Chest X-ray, PA view. Patient: 71 years old, sex M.
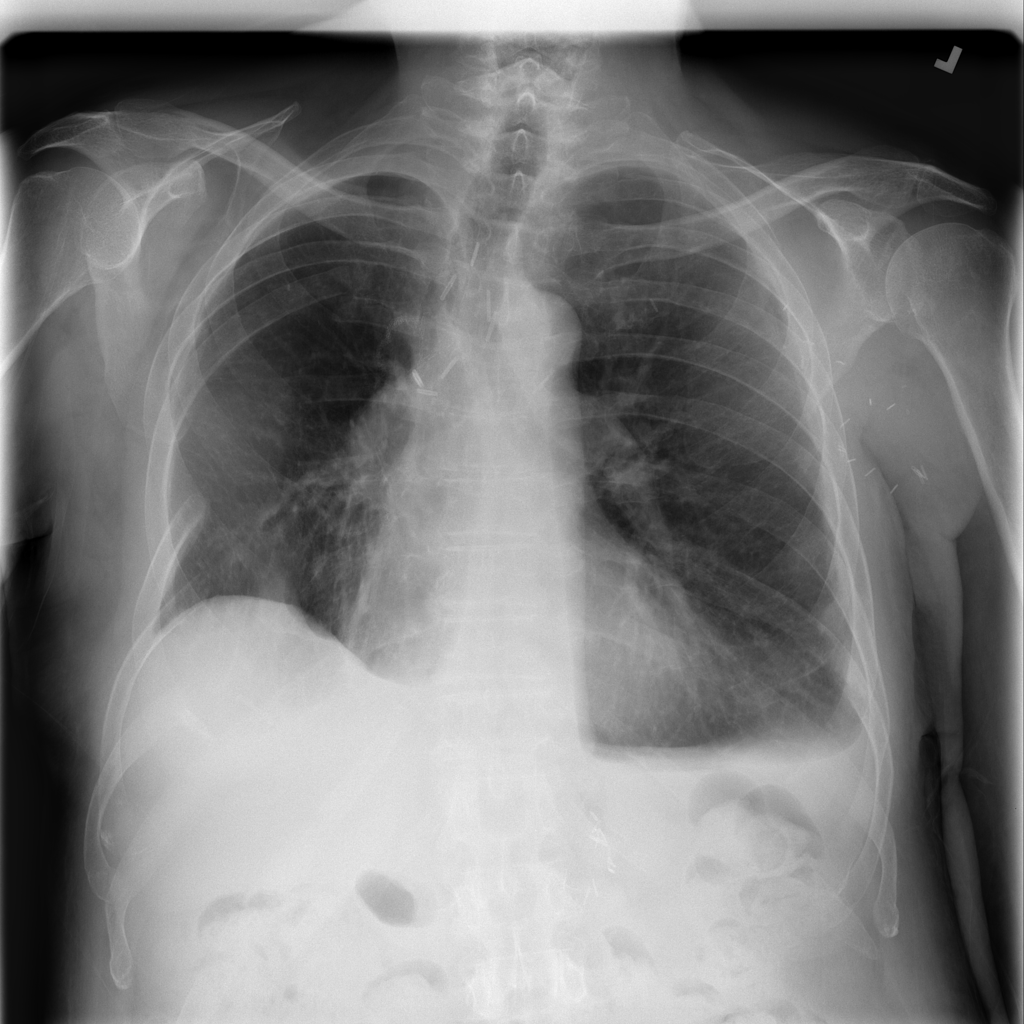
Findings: Effusion, Pleural_Thickening